Field crop: maize
Growth stage: 2
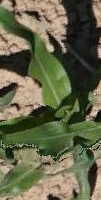
Species: maize